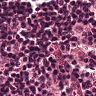
Metastatic tissue present: no